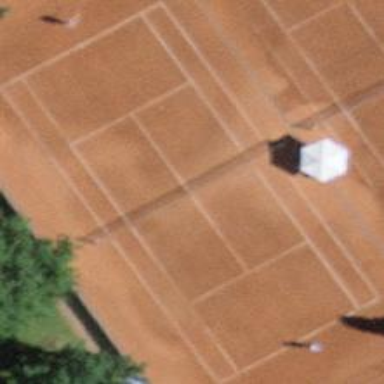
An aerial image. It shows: Tennis court with tartan surface on leisure land pitch.